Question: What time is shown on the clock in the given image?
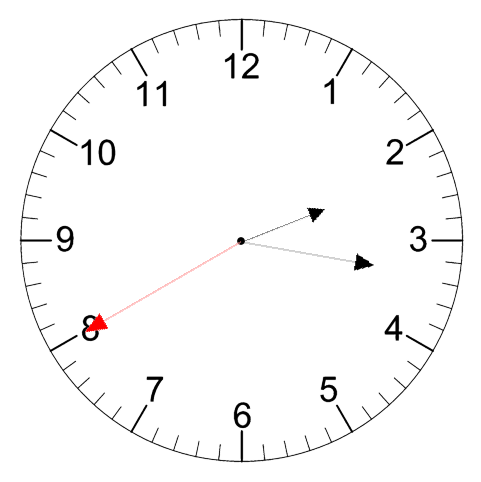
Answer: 02:16:40